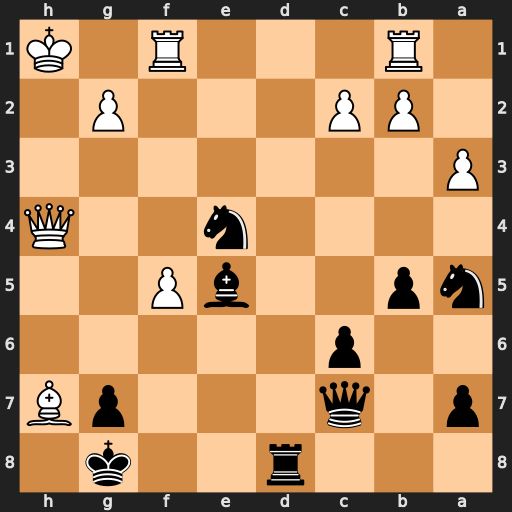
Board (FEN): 3r2k1/p1q3pB/2p5/np2bP2/4n2Q/P7/1PP3P1/1R3R1K
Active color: b
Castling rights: -
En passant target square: -
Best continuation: Kf8 Qxe4 Rd4 Qxd4 Bxd4